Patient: sex M, age 66
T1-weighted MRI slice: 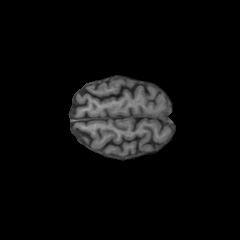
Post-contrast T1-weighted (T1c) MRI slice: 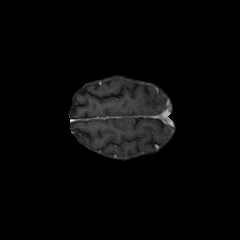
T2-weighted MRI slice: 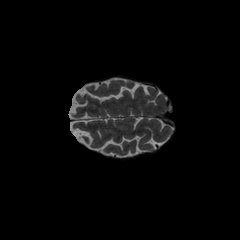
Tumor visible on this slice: no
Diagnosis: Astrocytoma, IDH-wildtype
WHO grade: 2